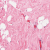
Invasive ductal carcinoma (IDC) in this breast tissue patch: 0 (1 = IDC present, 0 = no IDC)